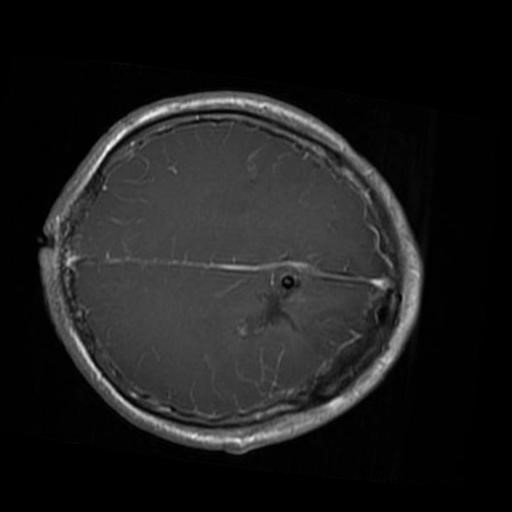
Label: brain_glioma